Question: For a Sprite Kit Game i am providing my LaunchImages through an AssetCatalog.
The catalog looks like this:

The image is shown correctly on:
- - -
The image is not shown on:
- - -
I am developing for a minimum target 'iOS 8'
Can you figure out what is going wrong? As you can see i even added the portraits for the iPhone to see if anything is loaded as launchimage - but nada..
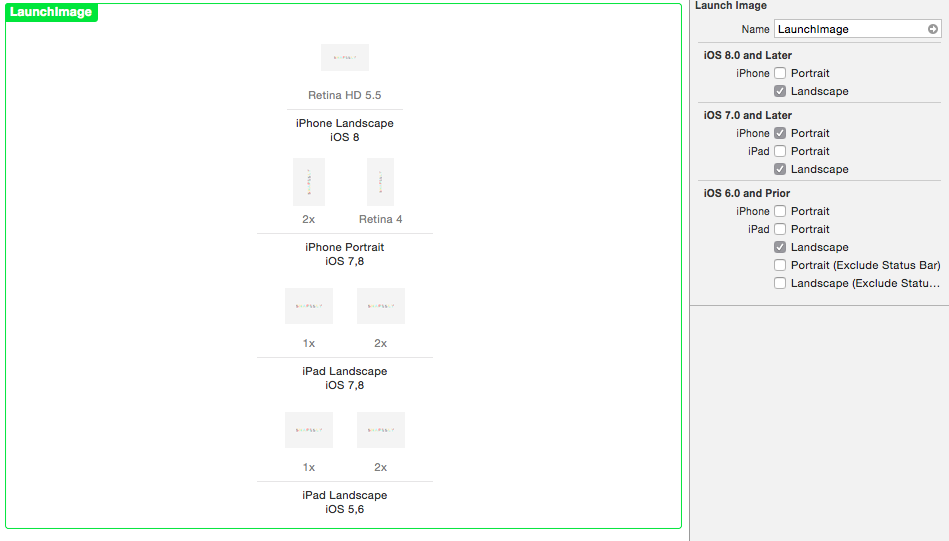
Answer: Solved it by going the old proven way:

- -